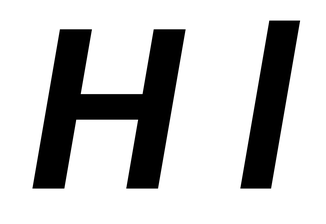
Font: Roboto-Italic_Bold_Italic